Question: I'm trying to position some 'JButton' objects, but I need the coordinates to position them in terms of the center of the button, instead of the upper left hand corner as default, is there a way to do this?
'''
//Button L1 (Left 1)
buttonL1 = new JButton( "Button L1" );
buttonL1.setBounds( 150, 140, (int) rWidth, (int) rHeight );
c.add( buttonL1);
//Button L2 (Left 2)
buttonL2 = new JButton( "Button L2" );
buttonL2.setBounds( 150, 340, (int) rWidth, (int) rHeight);
c.add( buttonL2 );
//Button R3 (Right 3)
buttonR3 = new JButton( "Button R3" );
buttonR3.setBounds( 580, 140, (int) rWidth, (int) rHeight);
c.add( buttonR3 );
//Button R4 (Right 4)
buttonR4 = new JButton( "Button R4" );
buttonR4.setBounds( 580, 340, 20, 20 );
c.add( buttonR4 );
'''

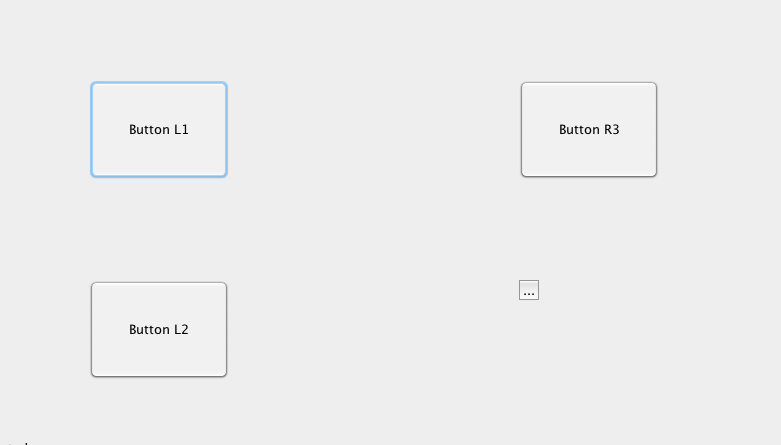
Answer: This layout can be achieved using a series of containers with 'GridBagLayout' to center the buttons - with each of those containers going inside a 'GridLayout' to align the buttons into columns and rows.

'''
import java.awt.*;
import javax.swing.*;
import javax.swing.border.EmptyBorder;
public class CenteredButtons {
private JComponent ui = null;
CenteredButtons() {
initUI();
}
public void initUI() {
if (ui!=null) return;
// adjust numbers to need for minimum size/padding etc.
ui = new JPanel(new GridLayout(0,2,40,10));
ui.setBorder(new EmptyBorder(30,30,30,30));
Insets margin = new Insets(10, 15, 10, 15);
for (int i=1; i<5; i++) {
JPanel p = new JPanel(new GridBagLayout());
JButton btn = new JButton("Button " + i);
btn.setMargin(margin);
p.add(btn);
ui.add(p);
}
}
public JComponent getUI() {
return ui;
}
public static void main(String[] args) {
Runnable r = new Runnable() {
@Override
public void run() {
try {
UIManager.setLookAndFeel(UIManager.getSystemLookAndFeelClassName());
} catch (Exception useDefault) {
}
CenteredButtons o = new CenteredButtons();
JFrame f = new JFrame("Centered Buttons");
f.setDefaultCloseOperation(JFrame.DISPOSE_ON_CLOSE);
f.setLocationByPlatform(true);
f.setContentPane(o.getUI());
f.pack();
f.setMinimumSize(f.getSize());
f.setVisible(true);
}
};
SwingUtilities.invokeLater(r);
}
}
'''